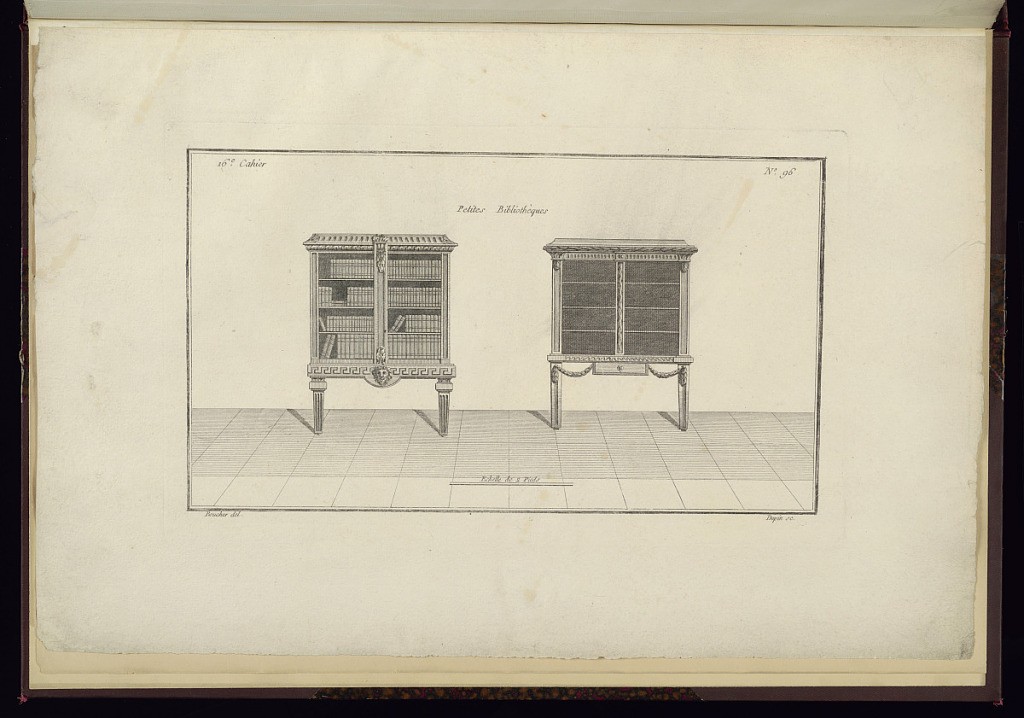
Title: Petites Bibliotheques
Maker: Juste-François Boucher, French, 1736 – 1782
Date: ca. 1775
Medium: Engraving on off white laid paper
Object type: Print
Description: Designs for two small bookcases, decorated with ornament motifs including fluting, meanders, mascaron, acanthus leaves, bound leaf, pinecone, rosette, and garland. The plate is signed.